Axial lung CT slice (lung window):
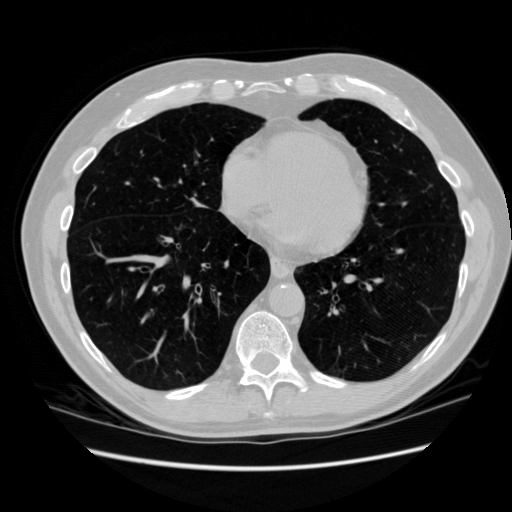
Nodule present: no